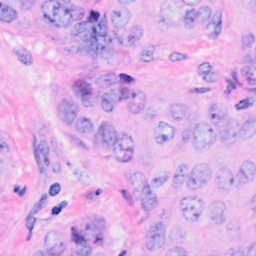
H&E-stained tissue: Breast